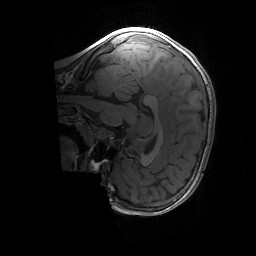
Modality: T1w
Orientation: sagittal
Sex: female
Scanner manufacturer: siemens
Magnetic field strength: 3 T
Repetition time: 1.9 s
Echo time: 0.00243 s